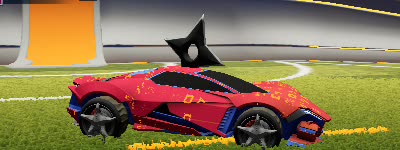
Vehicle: werewolf